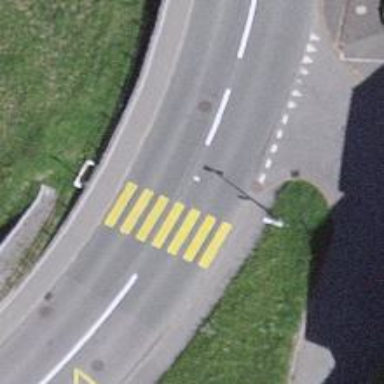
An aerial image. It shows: Zebra crossing on the road.